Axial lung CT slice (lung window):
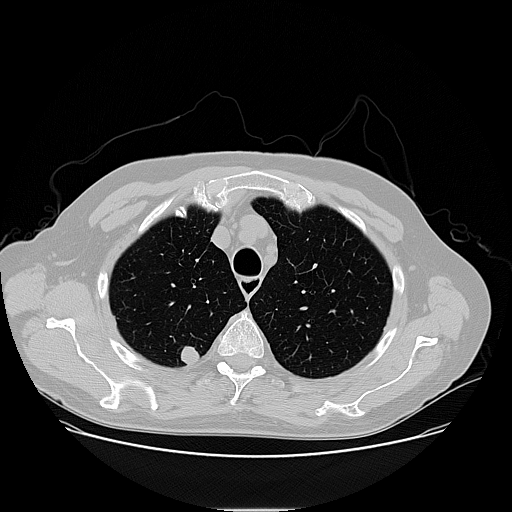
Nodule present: yes
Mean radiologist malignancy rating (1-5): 4.25